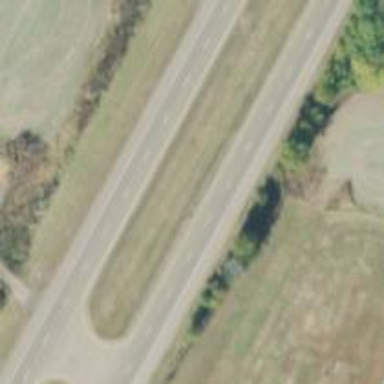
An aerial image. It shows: Asphalt dual carriageway categorized as trunk highway.